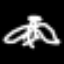
Label: angel